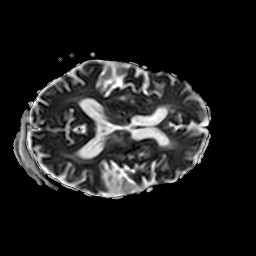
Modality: ADC
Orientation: axial
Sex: female
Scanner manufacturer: philips
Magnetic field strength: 3 T
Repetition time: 4.237 s
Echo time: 0.07249 s